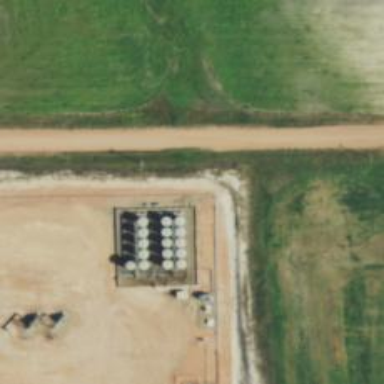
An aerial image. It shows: Storage tank that is man-made.